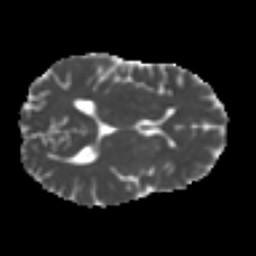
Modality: MD
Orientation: axial
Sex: male
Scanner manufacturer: ge
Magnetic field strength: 3 T
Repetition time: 7 s
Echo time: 0.08 s